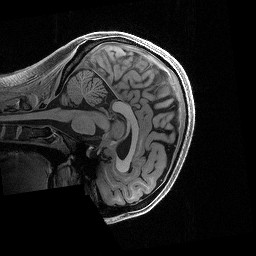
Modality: T1w
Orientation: sagittal
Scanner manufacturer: siemens
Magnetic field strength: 3 T
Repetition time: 2.5 s
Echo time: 0.0029 s